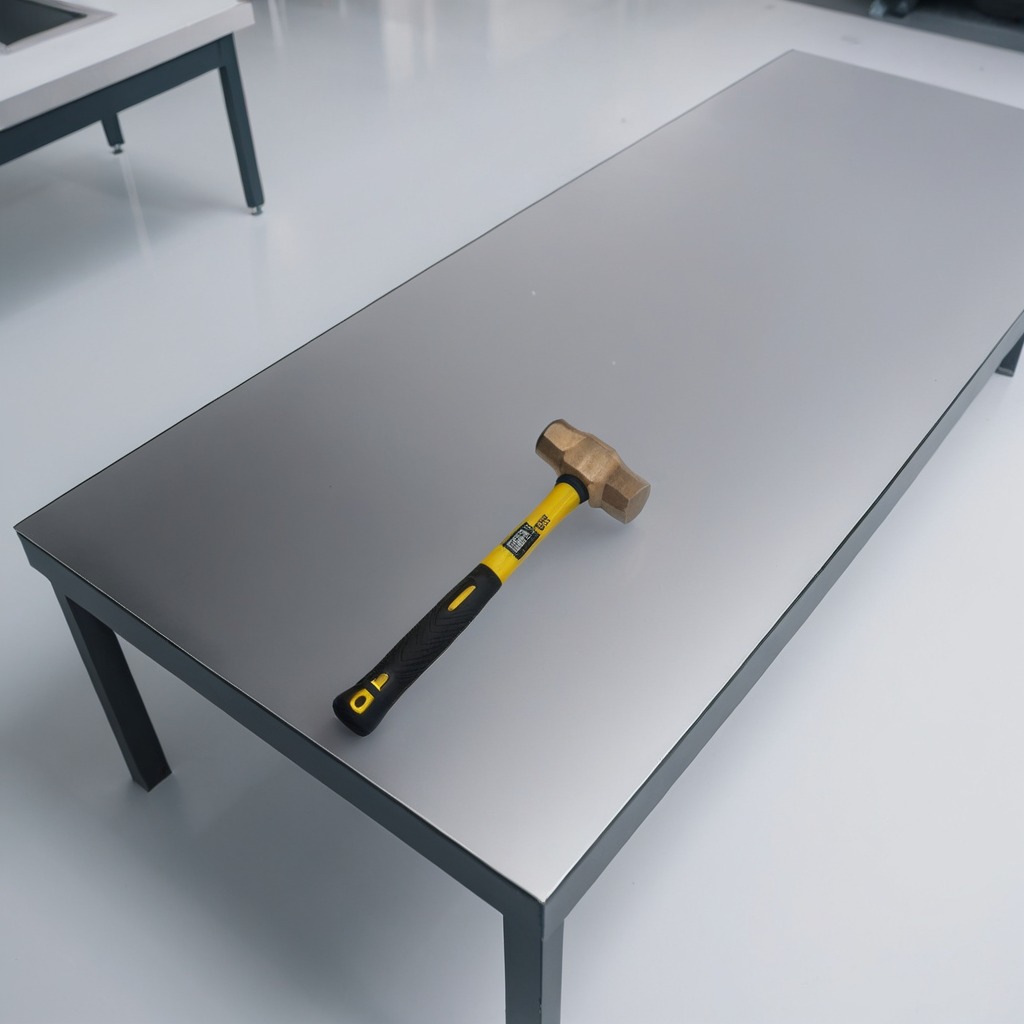
A hammer is lying on the stainless steel table in a high-end prototyping lab.